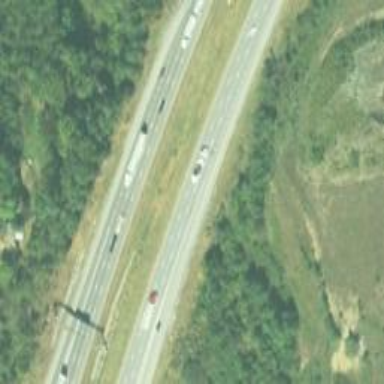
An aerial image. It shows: Motorway junction.